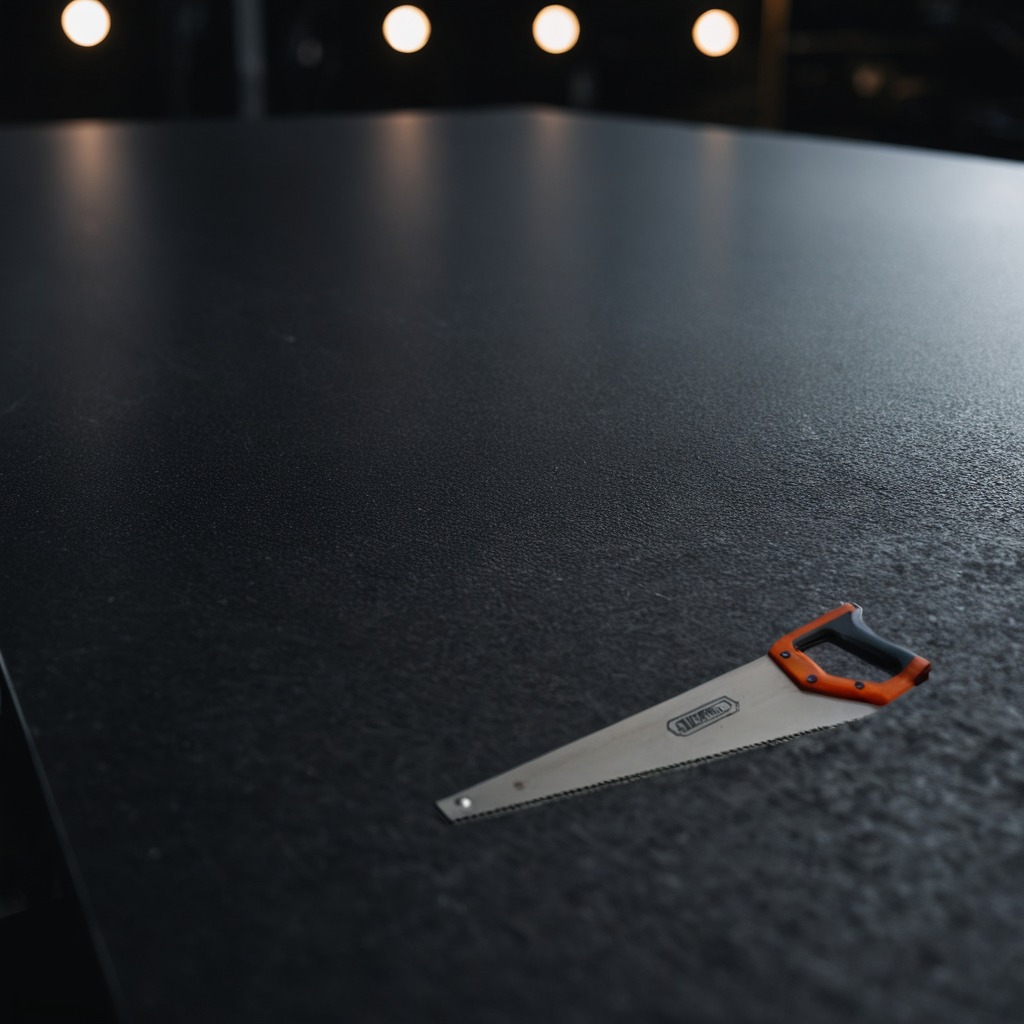
A metal saw lies on a clean granite tabletop covered with a black rubber mat inside a workshop at night dim ambient light soft shadows worn but beneath the mat